Question: I am building a vertical list of months with a horizontal list of days in each month. To each day I am adding a sized and colored rectangle; the size and color is dependant on a value from a db query.
I am using 'PdfPTable', 'PdfPCell' and 'cbCreateTemplate' provided in <URL>
Everything else works fine (the size of the rectangle, the color of the rectangle), apart from the position of the rectangle: it is always positioned at 0,0 even though I (think) I have set the V & H positioning. An excerpt of the code is below; please advise.
'''
int Severity = args.getPLR().get(i).getItems().get(j).getItems().get(itemIndex).getSeverity();
Severity = Severity + 5; //plump up, so that max (10) should fill the cell
PdfPCell cell = new PdfPCell();
cell.setPadding(0);
template = cb.createTemplate(Severity, Severity);
template.setLineWidth(0.5f);
template.rectangle(0, 0, Severity, Severity);
//we should switch the color
//based on the Severity
switch ((Severity-5)) {
case 0:
template.setColorFill(Color.GREEN);
break;
case 1:
template.setColorFill(Color.GREEN);
break;
case 2:
template.setColorFill(Color.YELLOW);
break;
case 3:
template.setColorFill(Color.YELLOW);
break;
case 4:
template.setColorFill(Color.YELLOW);
break;
case 5:
template.setColorFill(Color.ORANGE);
break;
case 6:
template.setColorFill(Color.ORANGE);
break;
case 7:
template.setColorFill(Color.ORANGE);
break;
case 8:
template.setColorFill(Color.RED);
break;
case 9:
template.setColorFill(Color.RED);
break;
case 10:
template.setColorFill(Color.RED);
break;
}
template.fill();
img = Image.getInstance(template);
chunk = new Chunk(img, 0f, 0f);
cell.addElement(chunk);
cell.setHorizontalAlignment(Element.ALIGN_CENTER);
cell.setVerticalAlignment(Element.ALIGN_MIDDLE);
painTable.addCell(cell);
'''
This is a graphic of what is shown:

It should be Center / Center. Where have I gone wrong?
This is the updated code part using the accepted solution:
'''
img = Image.getInstance(template);
chunk = new Chunk(img, 0f, 0f);
Phrase severityChunk = new Phrase(chunk);
PdfPCell cell = new PdfPCell(severityChunk);
cell.setPadding(0);
cell.setHorizontalAlignment(Element.ALIGN_CENTER);
cell.setVerticalAlignment(Element.ALIGN_MIDDLE);
painTable.addCell(cell);
'''
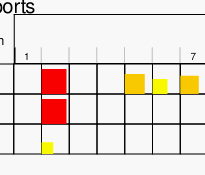
Answer: You're mixing 'text mode' and 'composite mode'.
Alignment properties set on the level of the 'PdfPCell' work in text mode only. As soon as you switch to composite mode (you do so by using the 'addElement()' method), iText ignores the alignment defined for the cell in favor of the aligment defined for the contents of the cell.
In text mode all the content has the same alignment. In composite mode, you can have different elements with different alignments.
You have different options: you can put the 'Chunk' in a 'Paragraph' and define the alignment for the paragraph instead of for the cell. You can create the cell in text mode using a 'Phrase' that contains the Chunk. It may even be possible to create a cell with an 'Image' without using a Chunk, etc...
This is all explained in the "iText in Action" book I wrote.